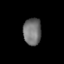
Tissue: lung
Cell type: Endothelial cells
Senescence score: 0.5778
Nuclear area (px): 477
Mean DAPI intensity: 113.929